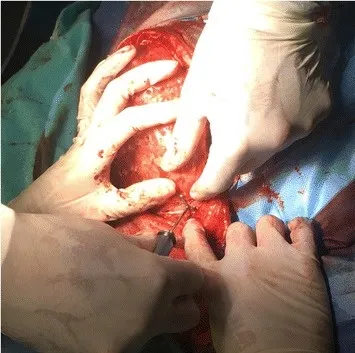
Placement and fixation with titanium plates.
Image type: medical_photograph (other_medical_photograph)